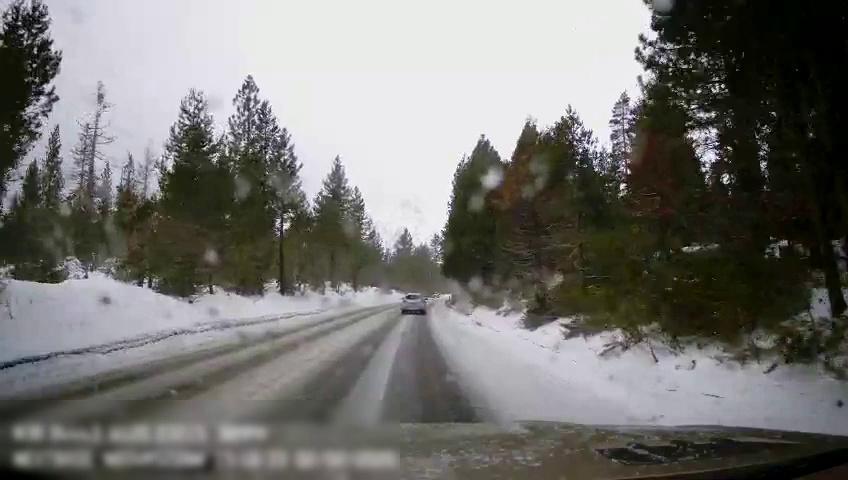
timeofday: Day
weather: Snowy
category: Drivable Space
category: Vehicles | SUV
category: Lanes | Opposite Lane